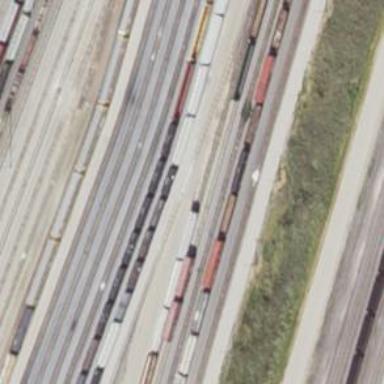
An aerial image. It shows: Railway yard used for servicing trains.